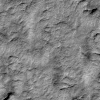
Atmospheric dust classification: not_dusty